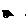
Label: star